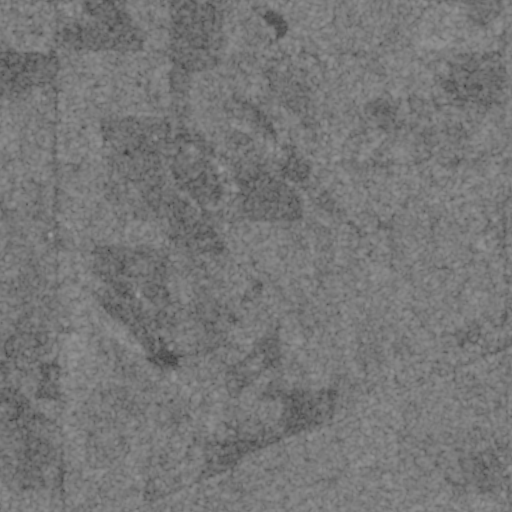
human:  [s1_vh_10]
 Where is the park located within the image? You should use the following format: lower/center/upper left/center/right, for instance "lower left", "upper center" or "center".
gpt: The park is located in the center left of the image.
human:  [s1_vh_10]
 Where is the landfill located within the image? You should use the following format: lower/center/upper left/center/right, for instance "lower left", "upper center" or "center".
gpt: There is no landfill in the image.

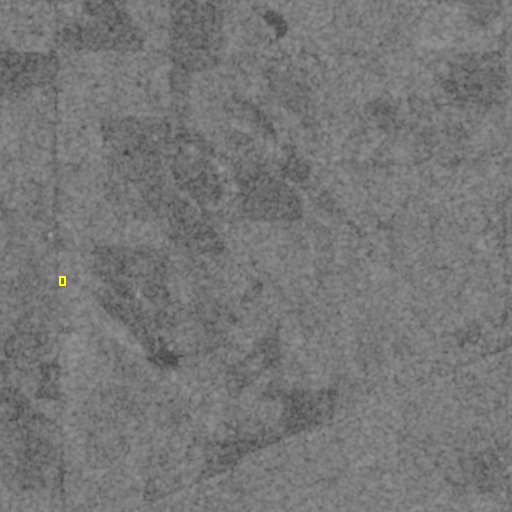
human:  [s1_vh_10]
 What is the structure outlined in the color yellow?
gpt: The structure outlined in yellow is a park.
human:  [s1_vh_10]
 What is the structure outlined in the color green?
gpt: There is no green outline.